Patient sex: M
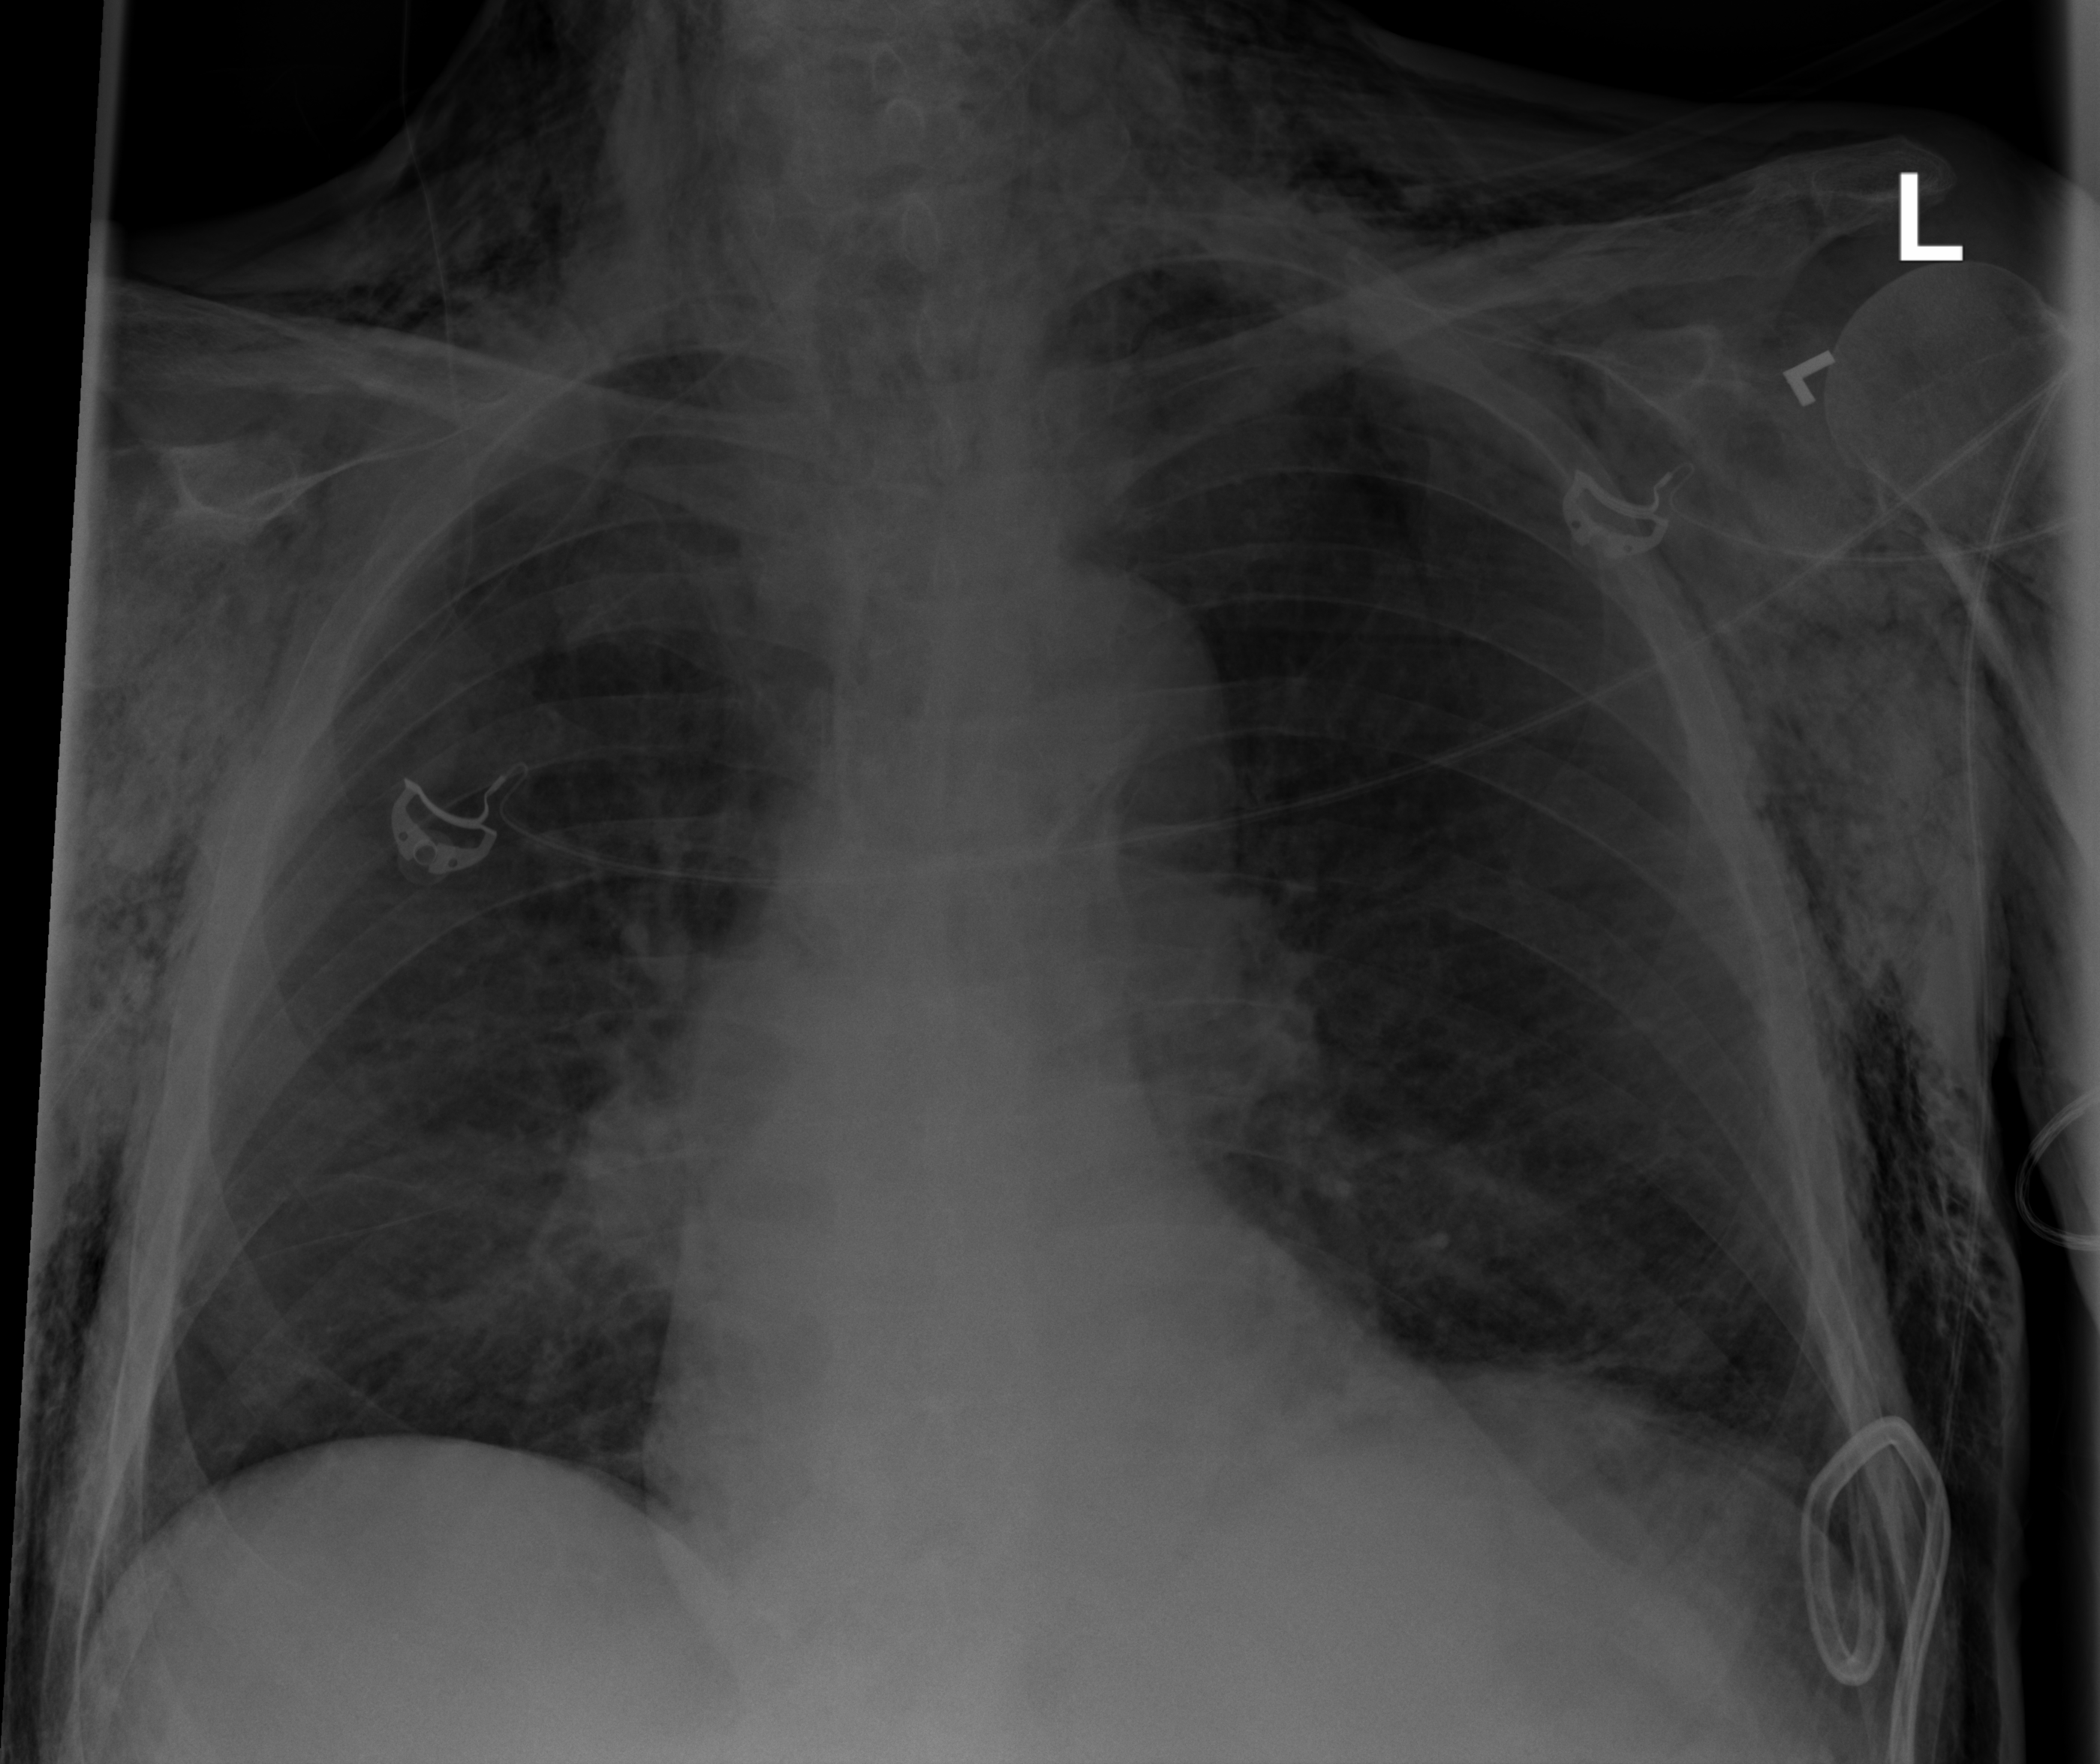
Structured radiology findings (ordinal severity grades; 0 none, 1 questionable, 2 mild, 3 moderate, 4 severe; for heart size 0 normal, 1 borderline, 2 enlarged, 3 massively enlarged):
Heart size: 0
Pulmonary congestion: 0
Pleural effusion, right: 0
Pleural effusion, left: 0
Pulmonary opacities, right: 0
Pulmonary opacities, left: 0
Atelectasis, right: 0
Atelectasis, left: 2